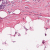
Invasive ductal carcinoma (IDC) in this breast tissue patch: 1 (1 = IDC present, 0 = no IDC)